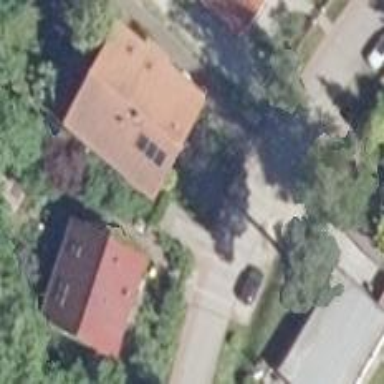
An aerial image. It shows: Detached building.